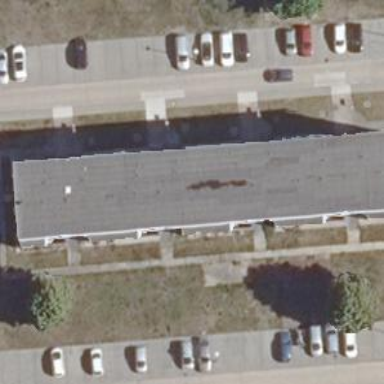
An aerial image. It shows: Part of building.